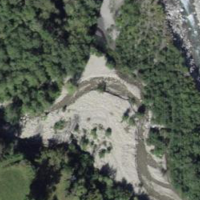
EUNIS habitat code: 15
Species observed at this site:
Pyrrhosoma nymphula